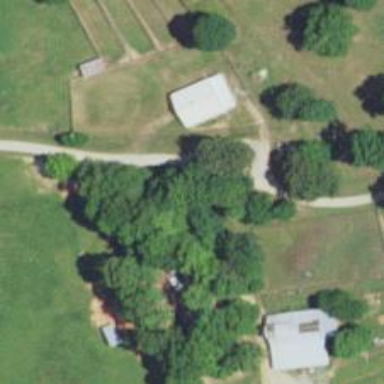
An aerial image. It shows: Driveway leading to service road.